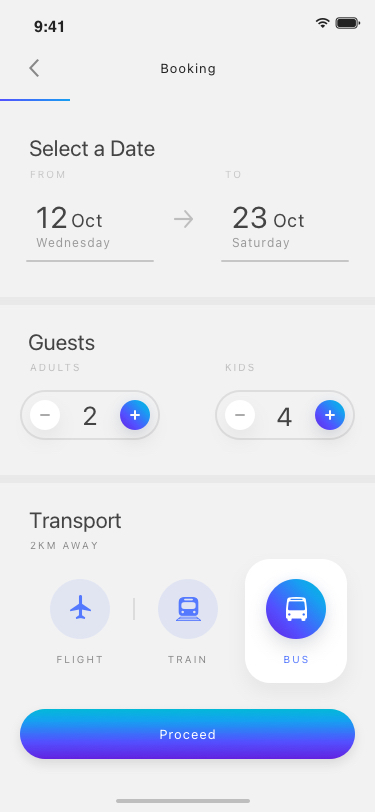
Text in this UI design:
Proceed
bus
train
flight
2km away
Transport
4
kids
2
adults
Guests
Saturday
23
Oct
Wednesday
Oct
12
to
from
Select a Date
Booking
9:41